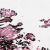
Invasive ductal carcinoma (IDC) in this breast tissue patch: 0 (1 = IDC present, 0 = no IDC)